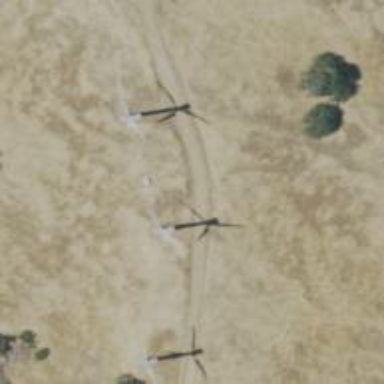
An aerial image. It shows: Wind turbine generator manufactured by Vestas.